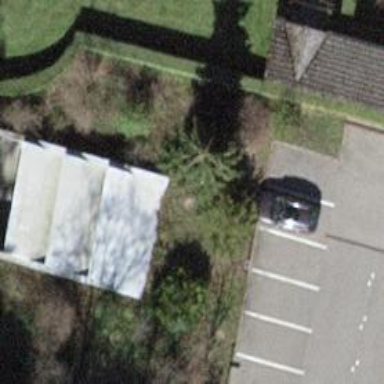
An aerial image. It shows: Parking area.